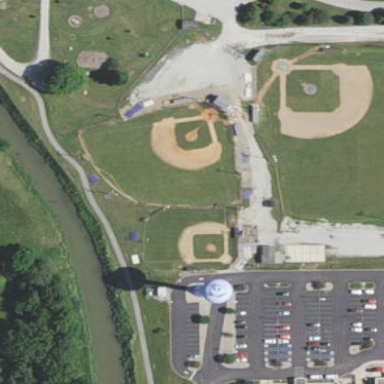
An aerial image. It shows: Baseball pitch for leisure land.